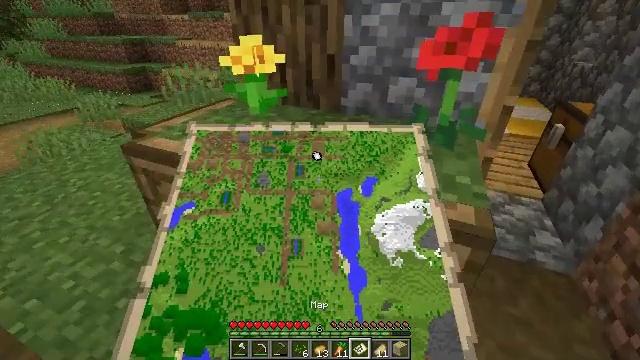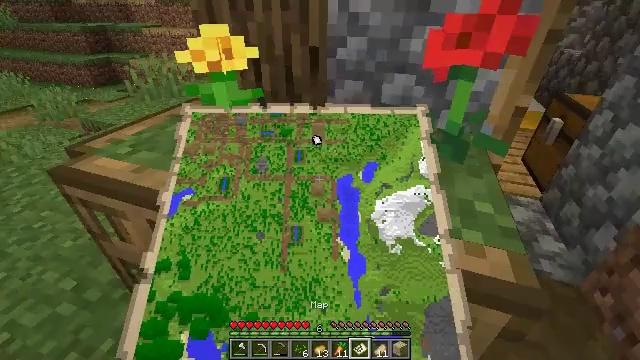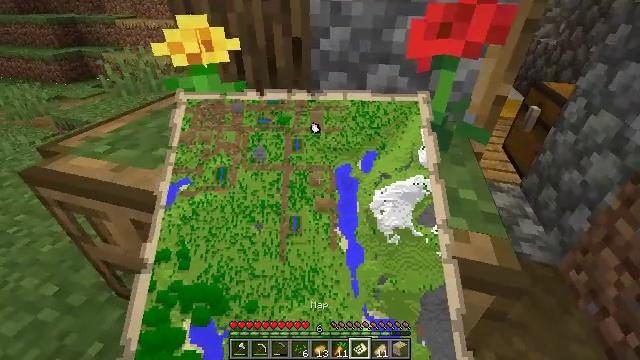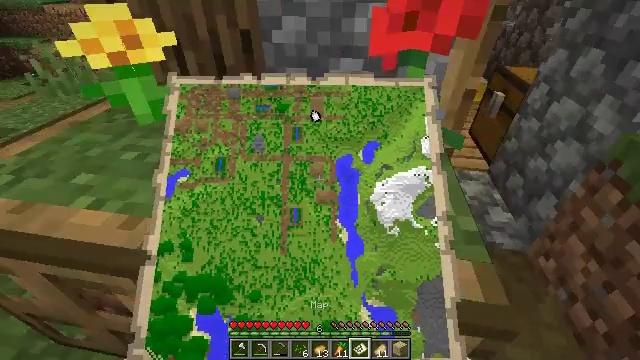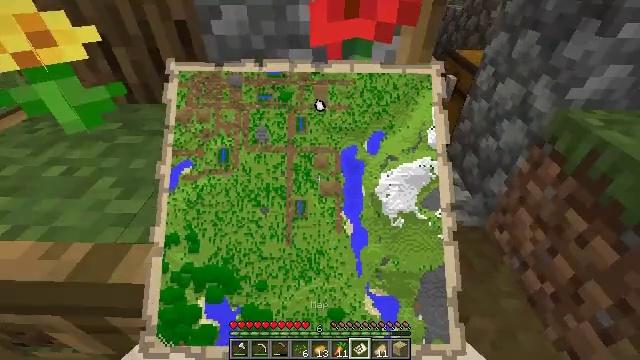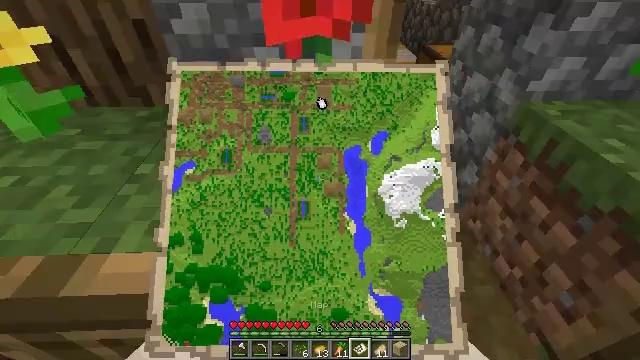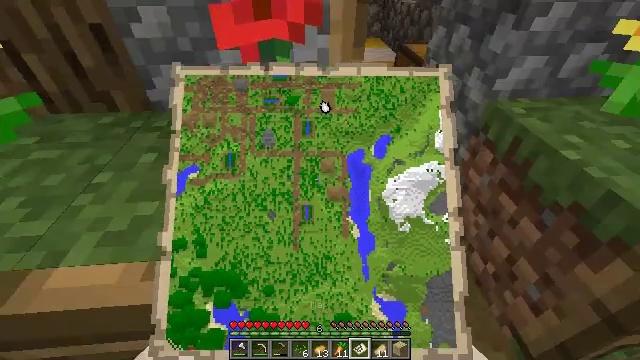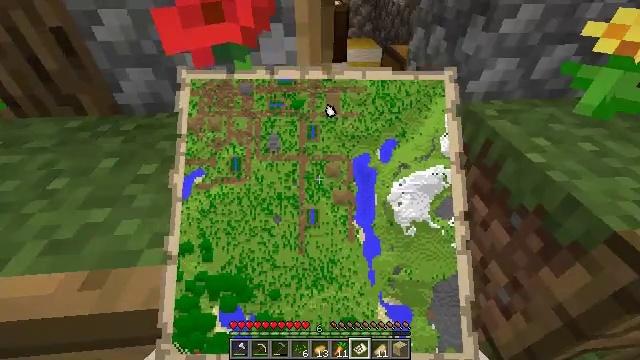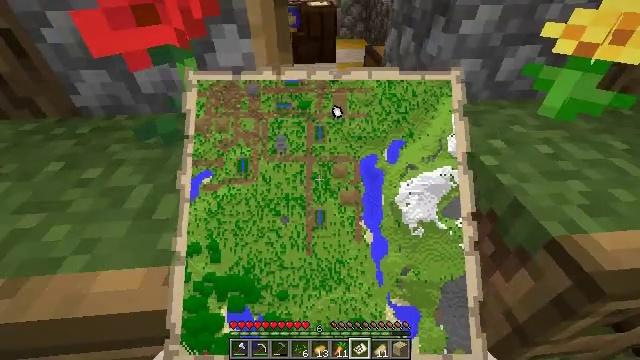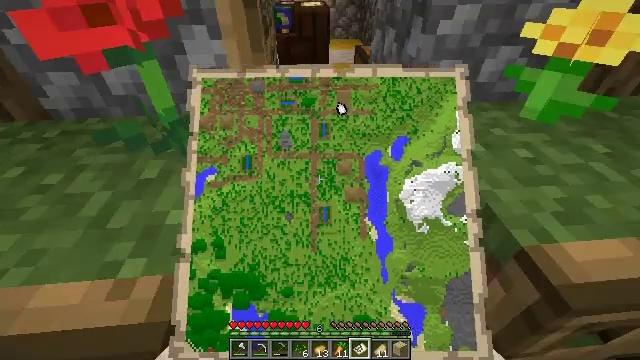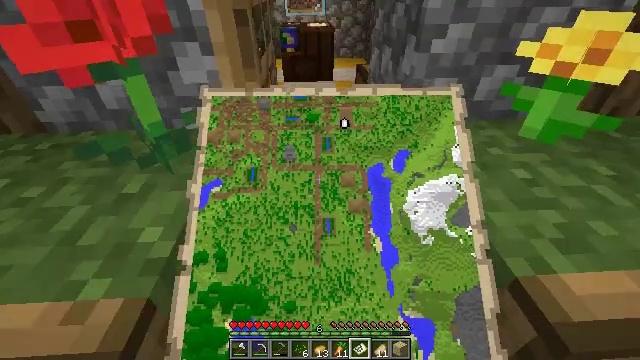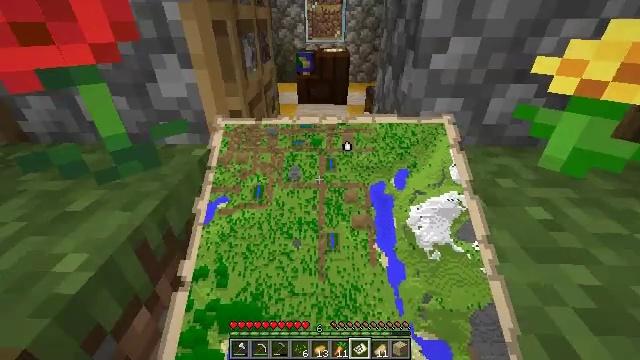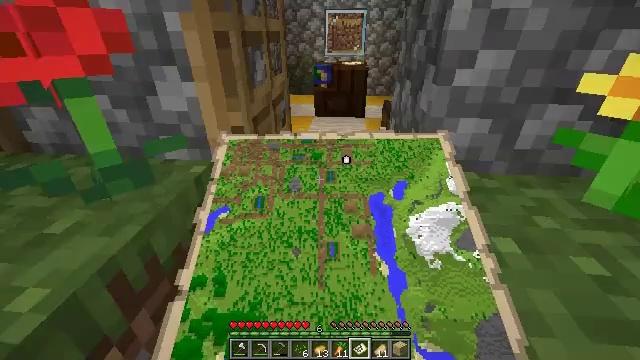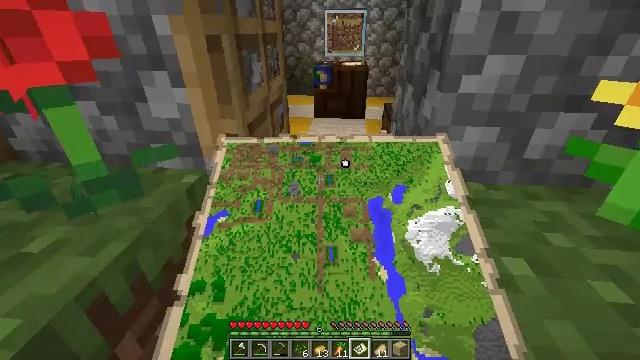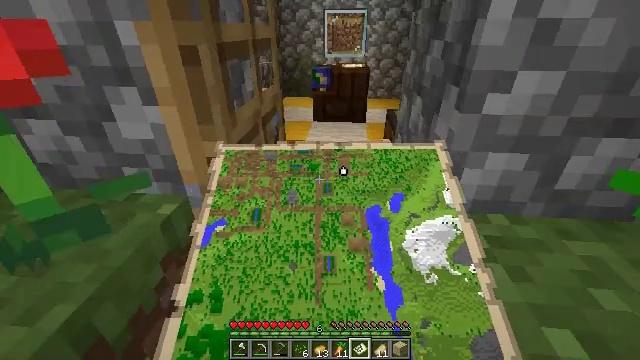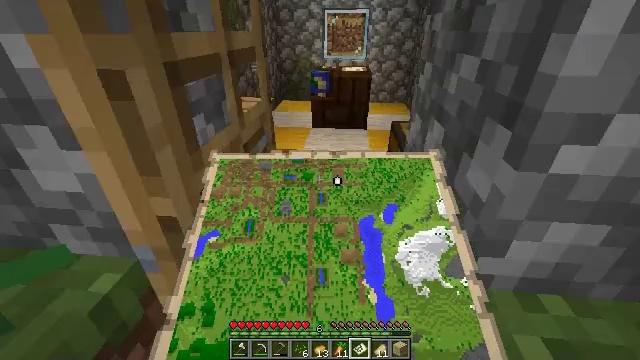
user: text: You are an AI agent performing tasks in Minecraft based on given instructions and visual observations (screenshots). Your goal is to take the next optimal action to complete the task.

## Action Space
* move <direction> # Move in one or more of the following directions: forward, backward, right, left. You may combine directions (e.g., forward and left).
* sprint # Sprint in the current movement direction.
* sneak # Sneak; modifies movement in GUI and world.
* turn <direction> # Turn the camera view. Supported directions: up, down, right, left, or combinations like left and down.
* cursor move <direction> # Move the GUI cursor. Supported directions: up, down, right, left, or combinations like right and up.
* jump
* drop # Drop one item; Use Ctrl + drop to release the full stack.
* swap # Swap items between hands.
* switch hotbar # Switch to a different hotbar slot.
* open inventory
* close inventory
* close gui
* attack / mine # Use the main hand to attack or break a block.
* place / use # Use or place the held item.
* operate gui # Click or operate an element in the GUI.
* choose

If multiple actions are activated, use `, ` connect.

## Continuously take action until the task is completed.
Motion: motion action
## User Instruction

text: Get the cartography table into your inventory.
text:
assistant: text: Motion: move forward, turn right and down
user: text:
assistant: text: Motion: move forward and move right, turn right and down
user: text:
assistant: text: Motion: move forward and move right, turn right and down
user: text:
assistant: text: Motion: move forward and move right, turn right and down
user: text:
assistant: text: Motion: move forward and move right, turn right
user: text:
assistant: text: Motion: move forward and move right, turn right
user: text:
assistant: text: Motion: move forward and move right
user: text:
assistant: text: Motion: move forward and move right
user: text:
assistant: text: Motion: move forward and move right
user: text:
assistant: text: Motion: move forward and move right, turn left and up
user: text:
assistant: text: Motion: move forward and move right, turn left and up
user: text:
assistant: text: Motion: move forward and move right, turn left and up
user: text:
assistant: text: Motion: move forward
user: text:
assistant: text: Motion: move forward
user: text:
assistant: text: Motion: move forward
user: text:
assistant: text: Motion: move forward
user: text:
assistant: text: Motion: move forward
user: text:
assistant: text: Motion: move forward
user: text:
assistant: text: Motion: move forward, turn left and down
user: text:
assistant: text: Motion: move forward, turn down
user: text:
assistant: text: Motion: move forward, turn down
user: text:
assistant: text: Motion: move forward, turn down
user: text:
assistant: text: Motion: move forward
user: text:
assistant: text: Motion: move forward
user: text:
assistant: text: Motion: move forward
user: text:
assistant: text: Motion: move forward
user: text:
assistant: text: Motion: move forward
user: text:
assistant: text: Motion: move forward
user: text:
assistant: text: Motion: move forward
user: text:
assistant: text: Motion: move forward